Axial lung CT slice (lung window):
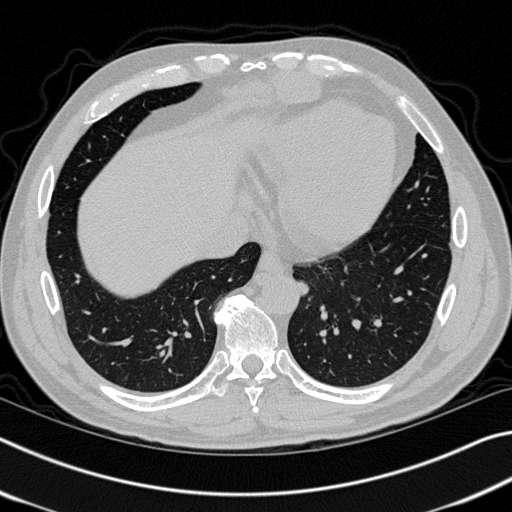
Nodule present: yes
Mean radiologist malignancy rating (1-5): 3.333